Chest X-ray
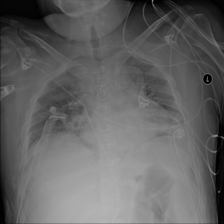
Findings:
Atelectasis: positive
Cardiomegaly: negative
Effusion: negative
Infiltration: positive
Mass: negative
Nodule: negative
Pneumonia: negative
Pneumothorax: negative
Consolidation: negative
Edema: negative
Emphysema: negative
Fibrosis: negative
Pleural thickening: negative
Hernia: negative